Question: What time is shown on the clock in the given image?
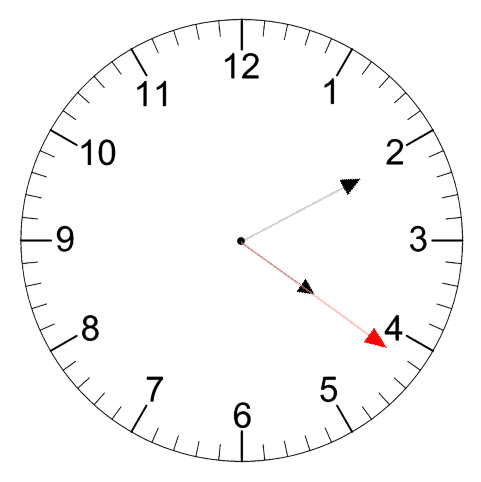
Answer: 04:10:21